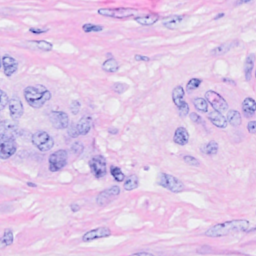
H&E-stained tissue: Breast